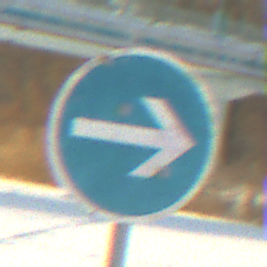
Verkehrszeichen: VorgeschriebeneFahrtrichtungHierRechts
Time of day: MorningAfternoon
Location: Outdoor (Suburban)
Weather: PartlyCloudy
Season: NotSpecified
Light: Natural